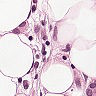
Metastatic tissue present: yes